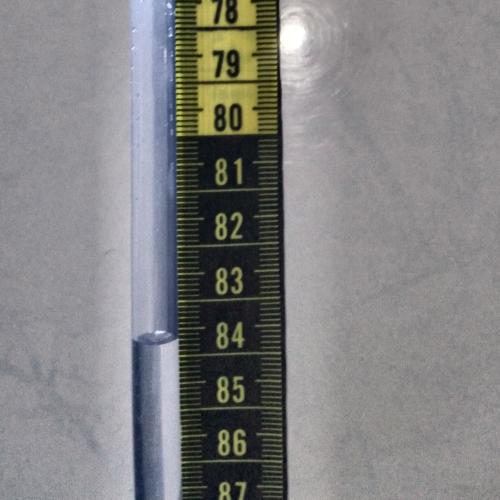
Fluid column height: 84.2 cm